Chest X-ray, AP view. Patient: 33 years old, sex F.
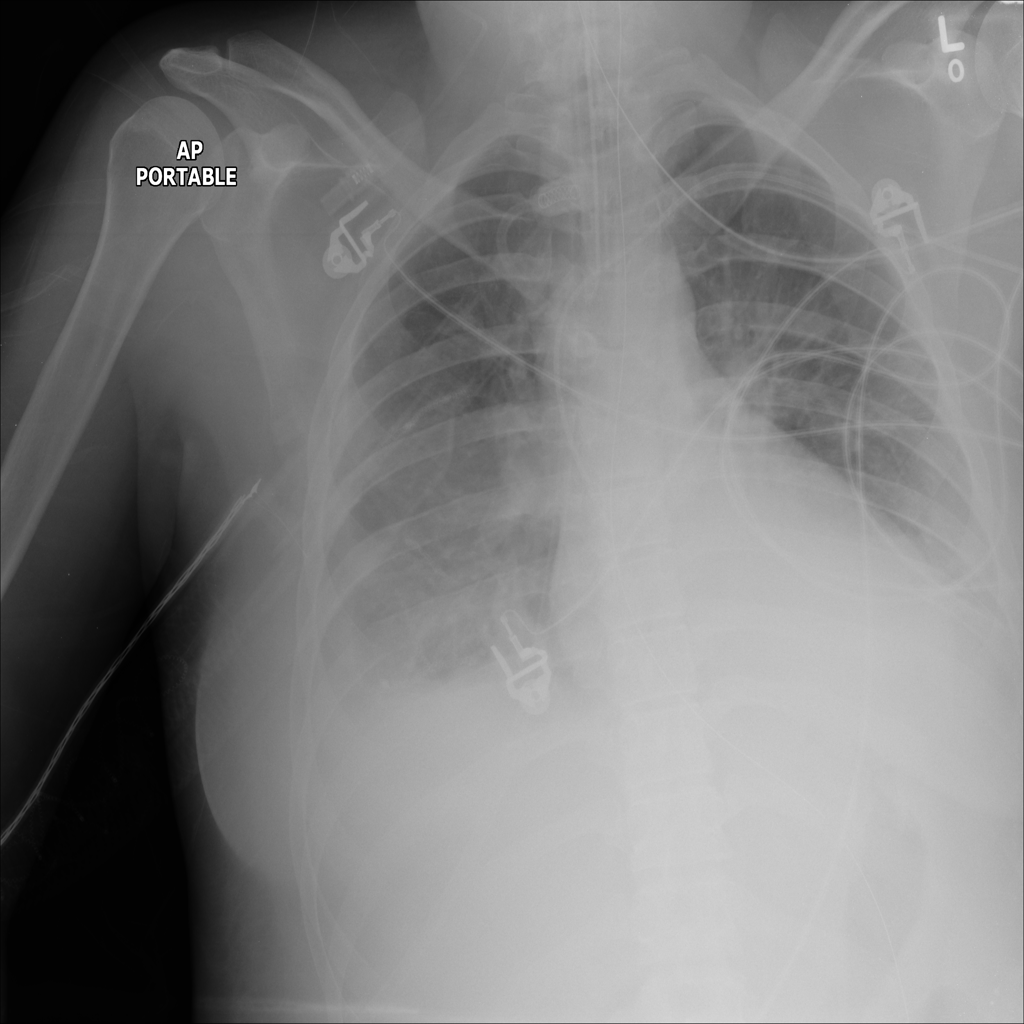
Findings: Consolidation